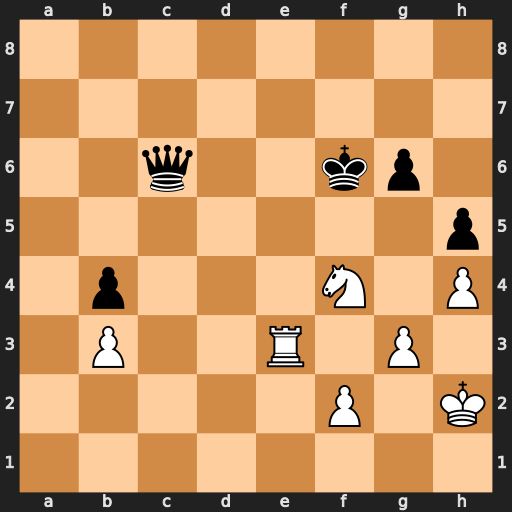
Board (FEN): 8/8/2q2kp1/7p/1p3N1P/1P2R1P1/5P1K/8
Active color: w
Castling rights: -
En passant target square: -
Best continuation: Re6+ Qxe6 Nxe6